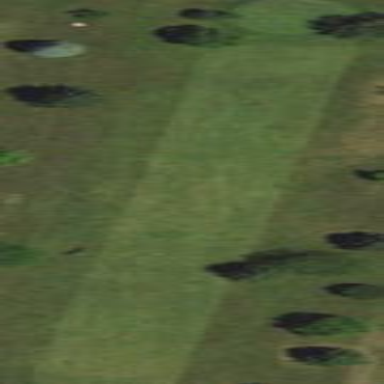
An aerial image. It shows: Grassy area designated as golf fairway.